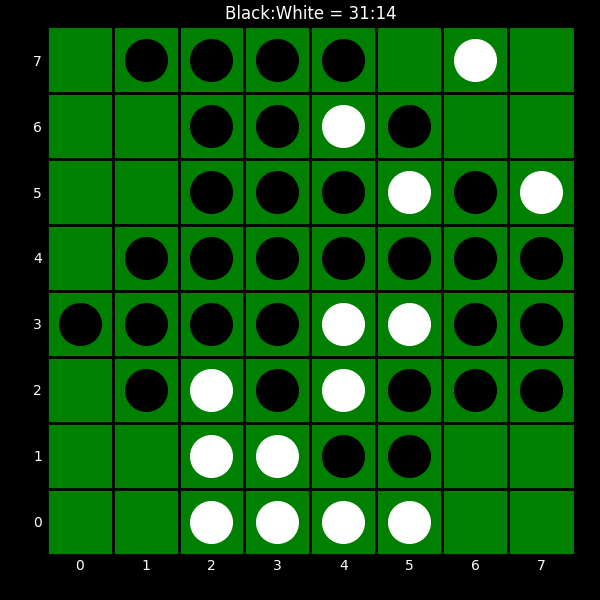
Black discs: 31
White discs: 14